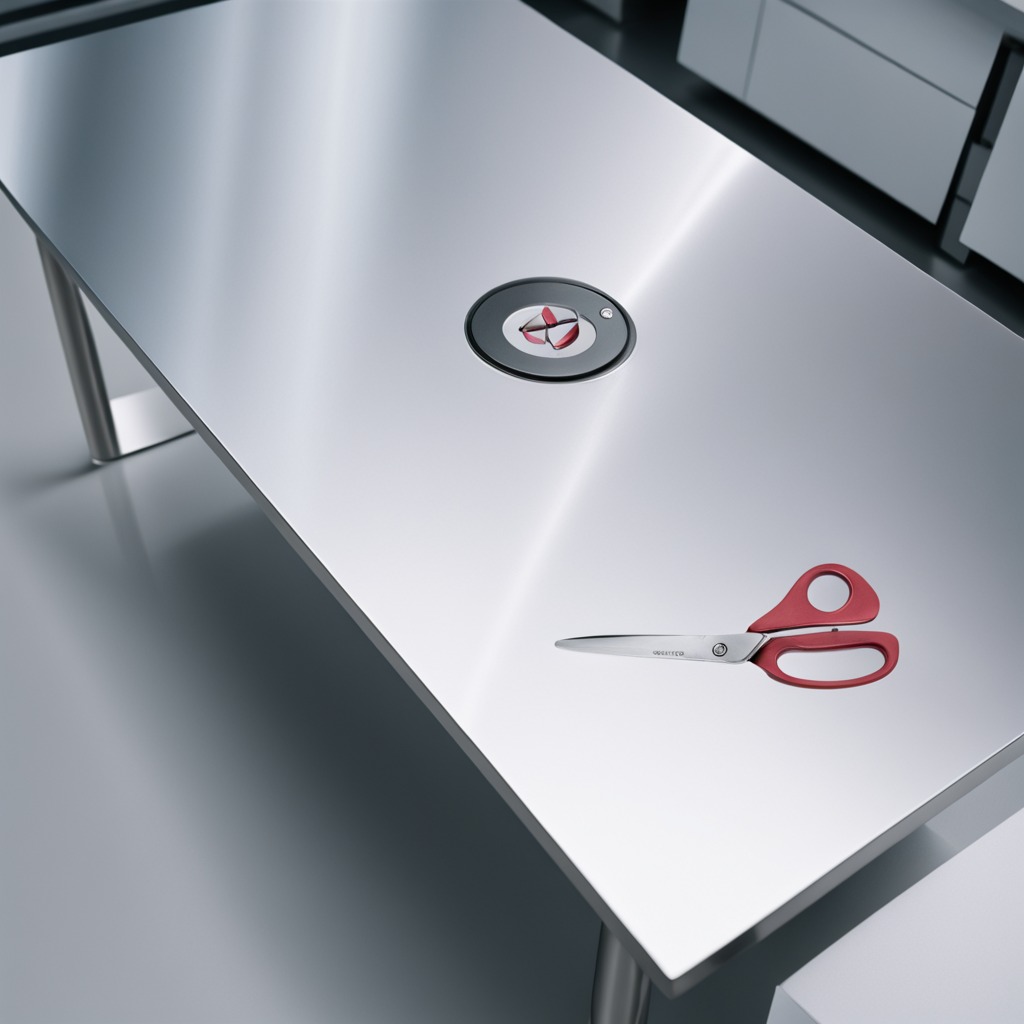
A scissor lies on a stainless steel table in a high-end prototyping lab.